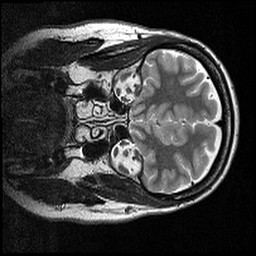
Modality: T2w
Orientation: coronal
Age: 39
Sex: female
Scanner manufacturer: siemens
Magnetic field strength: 3 T
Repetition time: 7 s
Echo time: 0.085 s